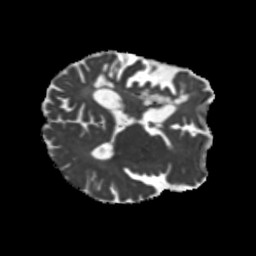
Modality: MD
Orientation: axial
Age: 45
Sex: male
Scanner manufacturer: siemens
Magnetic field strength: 3 T
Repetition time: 5.25 s
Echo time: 0.08 s